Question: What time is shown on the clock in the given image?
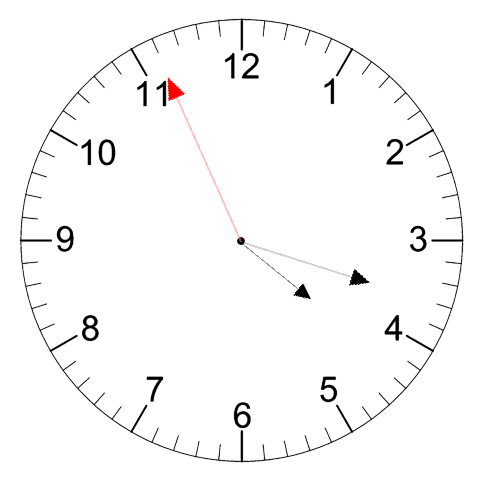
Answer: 04:17:56